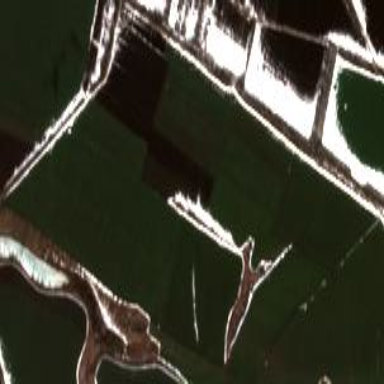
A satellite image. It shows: Picturesque farmland scene.